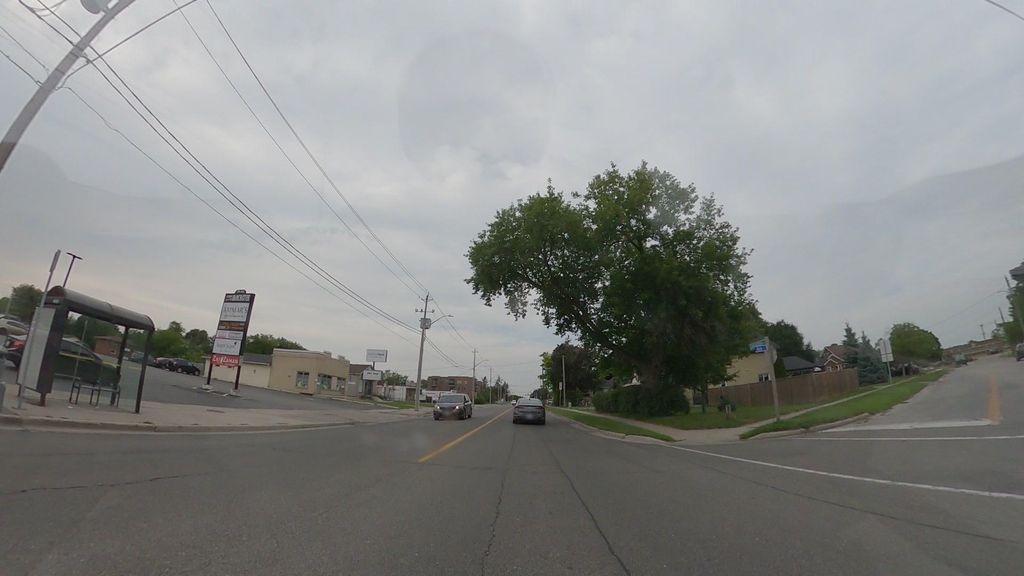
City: kitchener-waterloo